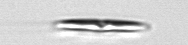
Label: pennate